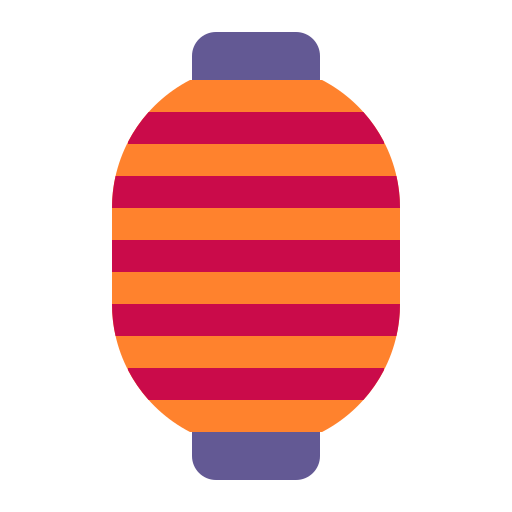
red paper lantern flat